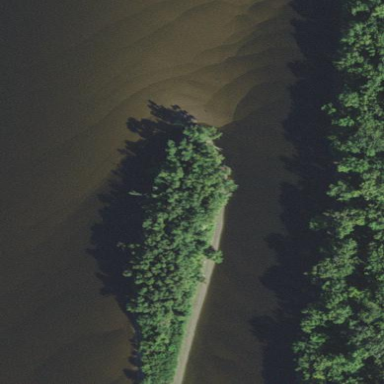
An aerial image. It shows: Islet surrounded by woodland.